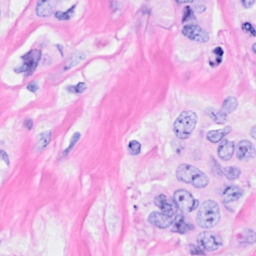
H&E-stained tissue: Breast